【题型】解答题　【知识点】平面几何　【难度】medium
已知 \(AB\) 是 \(\odot O\) 的直径, \(AC\) 是 \(\odot O\) 的弦, \(D\) 是弧 \(\overset{\frown}{ABC}\) 的中点 (如图), 弦 \(CD\) 与 \(AB\) 交于点 \(E\).

(1) 当 \(E\) 为 \(CD\) 的中点时, 求证: \(AB = 4BE\);

(2) 求证: \(\frac{CE}{DE} = 2\sin\angle BAC\);

(3) 当 \(AE = CD\) 时, 求 \(\angle BAC\) 的正弦值.

(1) 当 \(E\) 为 \(CD\) 的中点时, 求证: \(AB = 4BE\);

(2) 求证: \(\frac{CE}{DE} = 2\sin\angle BAC\);

(3) 当 \(AE = CD\) 时, 求 \(\angle BAC\) 的正弦值.
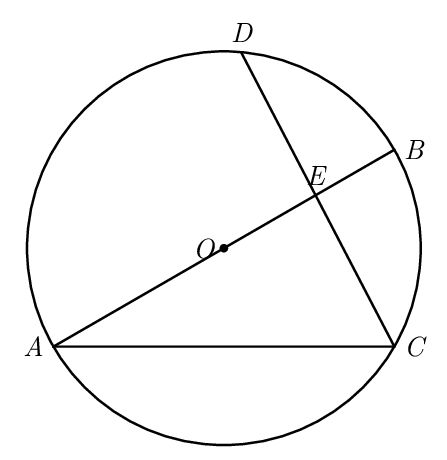
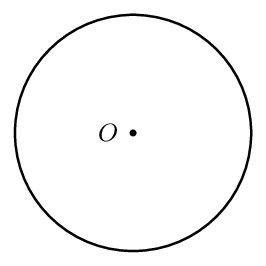
【解答】
\noindent \textbf{【详解】}

(1) 证明: 连接 \(DO\) 并延长交 \(BC\) 于点 \(F\), 连接 \(BC\), 如图.

\(\because D\) 是 \(\overset{\frown}{ABC}\) 的中点,

\(\therefore \overset{\frown}{AD} = \overset{\frown}{CD}\),

\(\therefore DF \perp AC\), \(AF = FC\).

\(\because AB\) 是 \(\odot O\) 的直径,

\(\therefore \angle ACB = 90^\circ\),

\(\therefore BC \perp AC\),

\(\therefore BC \parallel OD\).

\(\therefore \triangle ODE \backsim \triangle BCE\),

\(\therefore \frac{OE}{BE} = \frac{DE}{CE}\).

\(\because E\) 为 \(CD\) 的中点,

\(\therefore CE = DE\),

\(\therefore OE = BE\),

\(\therefore OB = 2BE\),

\(\therefore AB = 4BE\).

(2) 证明: 连接 \(DO\) 并延长交 \(BC\) 于点 \(F\), 连接 \(BC\), 如图.

由 (1) 得: \(BC \parallel OD\),
\(\therefore \triangle ODE \backsim \triangle BCE\),

\(\therefore \frac{CE}{DE} = \frac{BC}{OD}\).

\(\because OD = \frac{1}{2}AB\),

\(\therefore \frac{CE}{DE} = \frac{BC}{\frac{1}{2}AB} = \frac{2BC}{AB}\).

\(\because AB\) 是 \(\odot O\) 的直径,

\(\therefore \angle ACB = 90^\circ\),

\(\therefore \sin\angle BAC = \frac{BC}{AB}\),

\(\therefore \frac{CE}{DE} = 2\sin\angle BAC\).

(3) 解: 连接 \(DO\) 并延长交 \(BC\) 于点 \(F\), 连接 \(BC\), 连接 \(AD\), 如图.

设 \(\odot O\) 的半径为 \(r\), \(OE = a\), 则 \(AE = CD = r + a\), \(BE = r - a\).

由 (1) 知: \(\overset{\frown}{AD} = \overset{\frown}{CD}\),

\(\therefore AD = CD = r + a\),

\(\therefore AE = AD\),

\(\therefore \angle ADE = \angle AED\).

\(\because \angle AED = \angle BEC\), \(\angle ADE = \angle B\),

\(\therefore \angle BEC = \angle B\),

\(\therefore CE = CB\).

\(\because BC \parallel OD\),

\(\therefore \angle DOE = \angle B\),

\(\therefore \angle DOE = \angle AED\),

\(\therefore DE = DO = r\),

\(\therefore EC = CD - DE = a\),

\(\therefore CB = CE = a\).

\(\because BC \parallel OD\),

\(\therefore \triangle ODE \backsim \triangle BCE\),

\(\therefore \frac{DE}{OE} = \frac{CE}{BE}\),

\(\therefore \frac{r}{a} = \frac{a}{r - a}\),

\(\therefore a^2 + ra - r^2 = 0\),

\(\therefore a = \frac{-1 \pm \sqrt{5}}{2}r\) (负数不合题意, 舍去),

\(\therefore a = \frac{-1 + \sqrt{5}}{2}r\),

\(\therefore BC = a = \frac{-1 + \sqrt{5}}{2}r\),

\(\therefore \angle BAC\) 的正弦值为 \(\frac{BC}{AB} = \frac{\frac{-1 + \sqrt{5}}{2}r}{2r} = \frac{-1 + \sqrt{5}}{4}\).

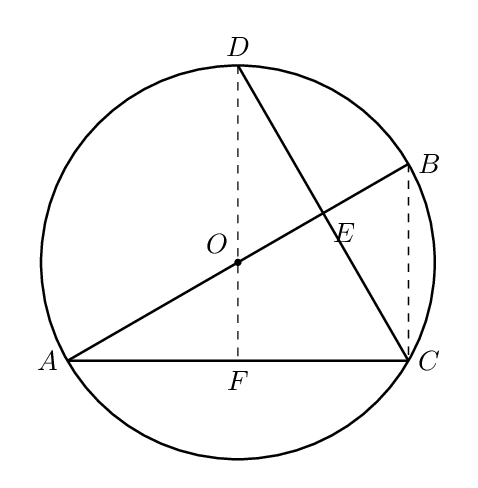
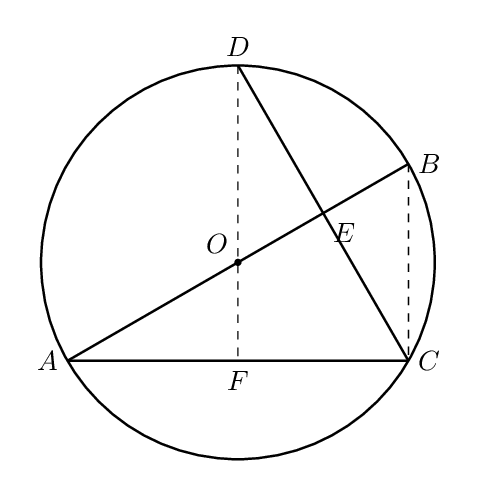
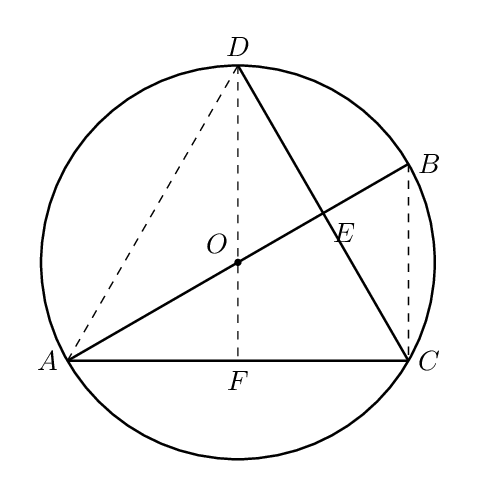